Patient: sex M, age 56
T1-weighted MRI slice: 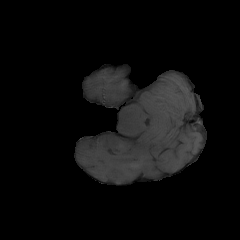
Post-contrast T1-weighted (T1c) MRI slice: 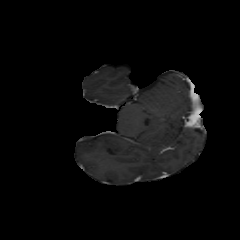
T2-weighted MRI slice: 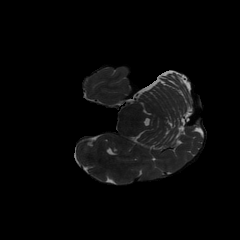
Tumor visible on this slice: no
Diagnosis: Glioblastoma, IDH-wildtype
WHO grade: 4